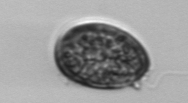
Label: Prorocentrum